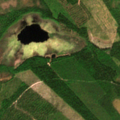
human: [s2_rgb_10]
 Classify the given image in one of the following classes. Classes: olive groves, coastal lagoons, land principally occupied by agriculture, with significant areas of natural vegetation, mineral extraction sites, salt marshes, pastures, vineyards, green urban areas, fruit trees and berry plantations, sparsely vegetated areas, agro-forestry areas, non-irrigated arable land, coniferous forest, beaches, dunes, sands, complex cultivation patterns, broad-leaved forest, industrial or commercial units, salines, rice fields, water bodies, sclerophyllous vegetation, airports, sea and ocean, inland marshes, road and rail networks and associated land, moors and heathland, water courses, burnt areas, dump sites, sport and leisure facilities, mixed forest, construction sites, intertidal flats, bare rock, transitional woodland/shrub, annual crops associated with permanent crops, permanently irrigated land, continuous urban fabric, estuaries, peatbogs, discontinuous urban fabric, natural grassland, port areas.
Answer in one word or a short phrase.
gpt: mixed forest, transitional woodland/shrub, peatbogs